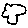
Label: cloud